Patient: sex F, age 63
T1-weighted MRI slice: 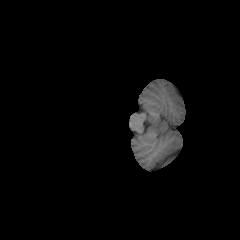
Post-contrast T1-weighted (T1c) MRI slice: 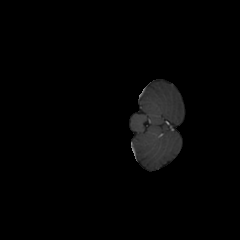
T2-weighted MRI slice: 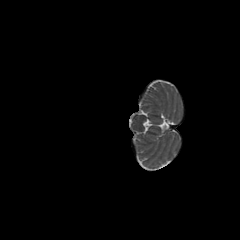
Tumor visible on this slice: no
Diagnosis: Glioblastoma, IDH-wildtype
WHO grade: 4